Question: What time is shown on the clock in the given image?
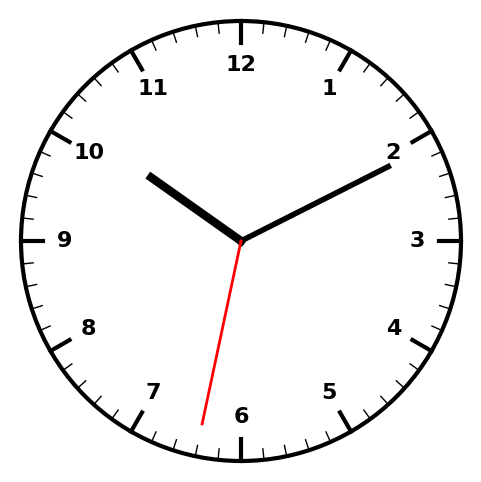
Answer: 10:10:32